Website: home-depot
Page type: billing-address
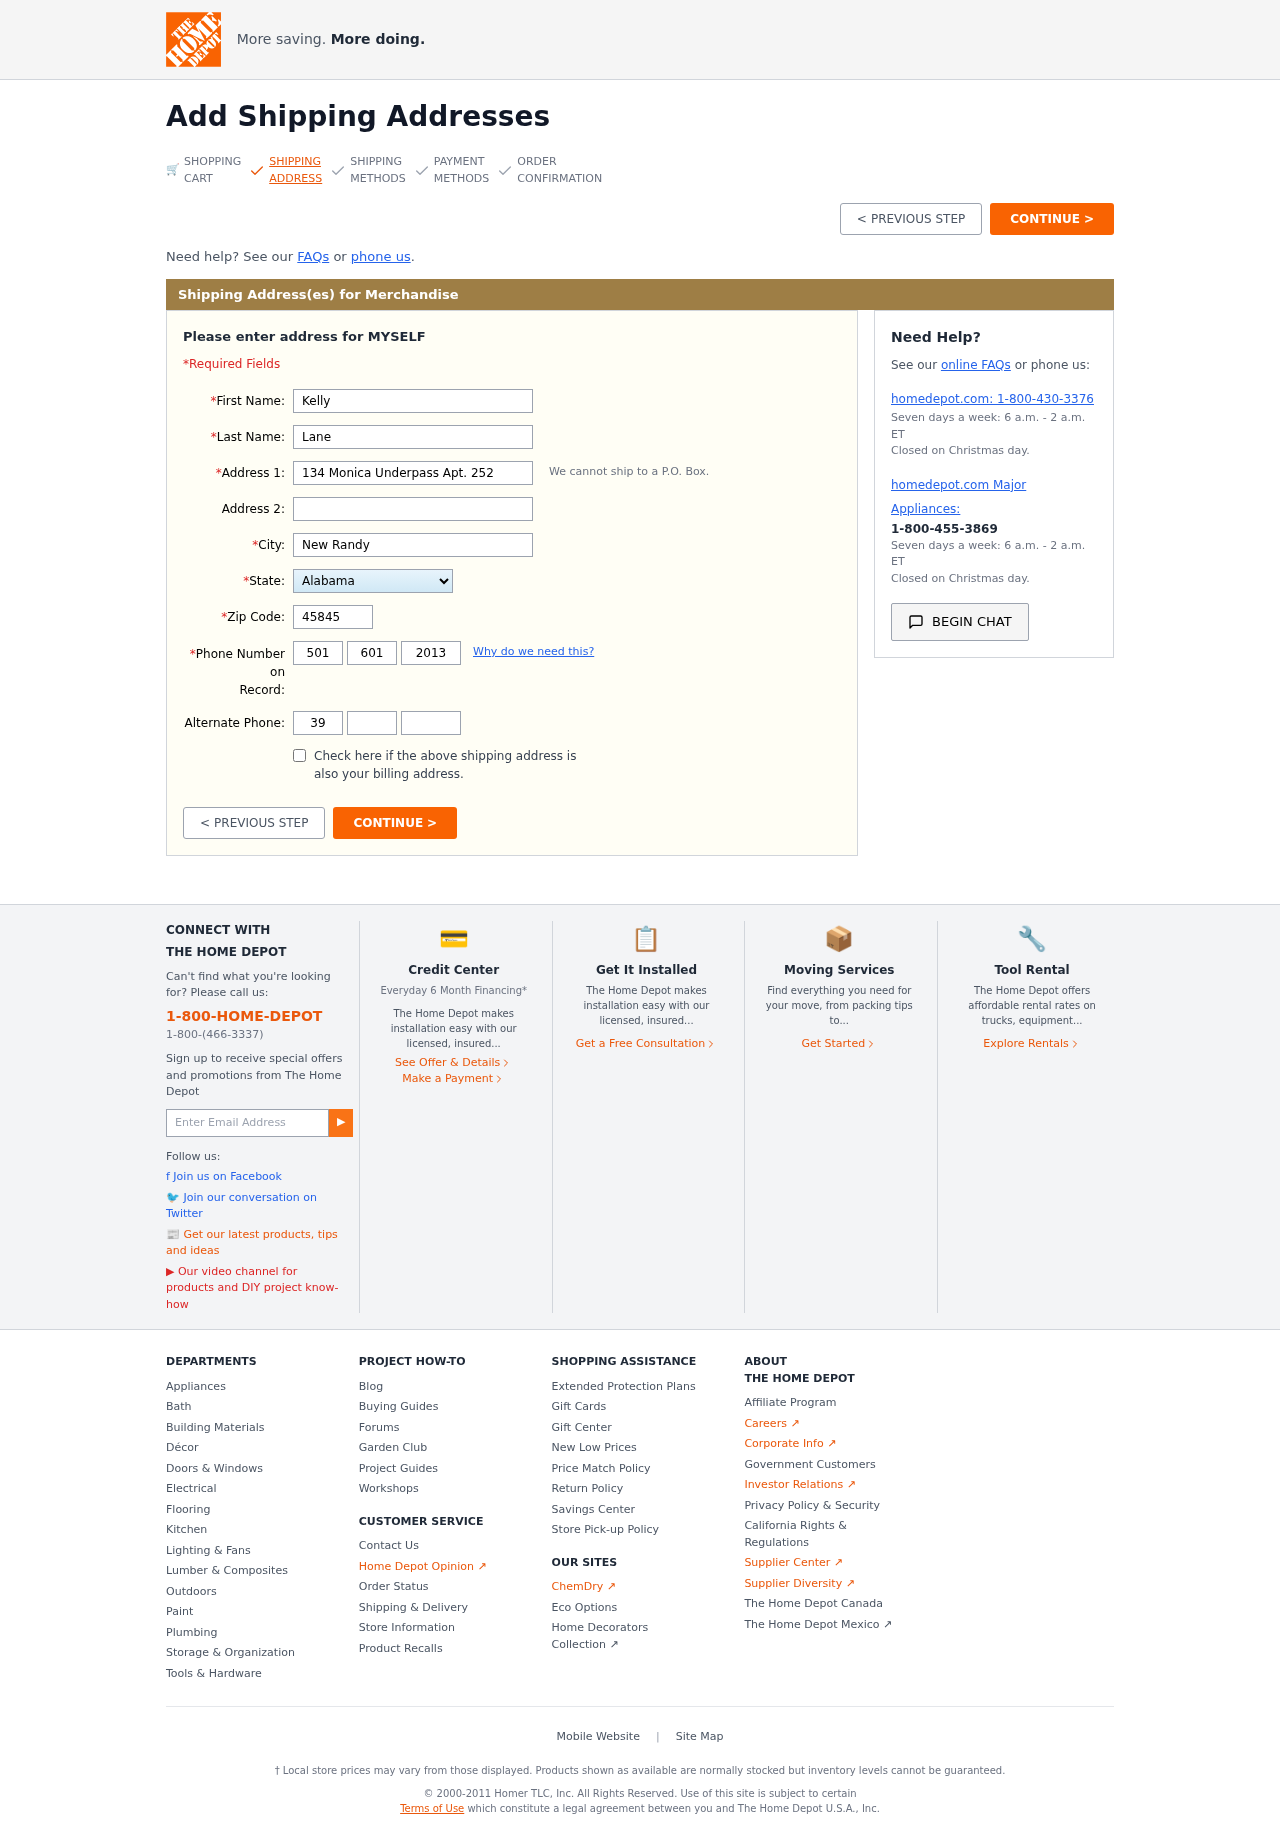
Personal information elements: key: PII_STATE
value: Alabama
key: PII_FIRSTNAME
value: Kelly
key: PII_LASTNAME
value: Lane
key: PII_STREET
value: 134 Monica Underpass Apt. 252
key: PII_CITY
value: New Randy
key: PII_POSTCODE
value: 45845
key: PII_PHONE_AREA
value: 501
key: PII_PHONE_PREFIX
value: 601
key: PII_PHONE_LINE
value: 2013
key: PII_PHONE_ALT_AREA
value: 392
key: PII_PHONE_ALT_PREFIX
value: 927
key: PII_PHONE_ALT_LINE
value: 7586